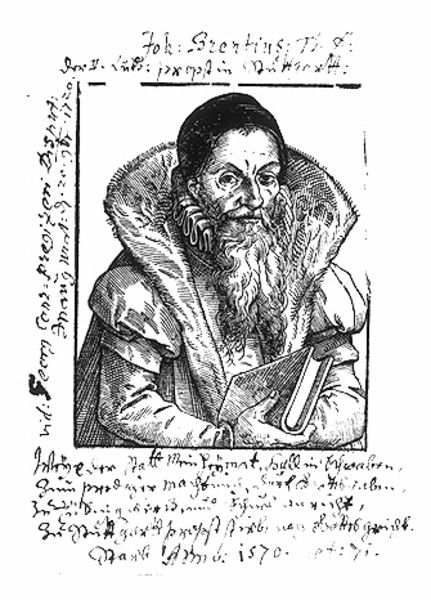
Titel: Bildnis des Johann Brenz?
Künstler: Tobias Stimmer
Institution: (Seriendruck)
Schlagwörter: hand, mann, schatten, umhang, brust, daumen, finger, grau, hut, mund, nase, schwarz, stirn, weiss, zeichnung, blick, haube, alt, bart, jacke, kappe, mütze, arm, augen, barock, bibel, gesicht, kragen, pelz, rahmen, ärmel, bild, bildnis, halskrause, hände, portrait, porträt, gewand, haare, mantel, adel, bruststück, lippen, renaissance, holzschnitt, schrift, grafik, graphik, monochrom, rand, ernst, inschrift, büste, nachdenklich, striche, alter, buch, rechteck, druck, stich, illustration, text, buchstaben, beschriftung, denker, nerz, krause, buchdeckel, runzeln, eck, wohlhabend, schreiben, mittelalter, gelehrter, zeilen, kupferstich, weise, johann, handschrift, schreibschrift, latein, schirft, umschrift, frontispiz, frühe neuzeit, reformation, rauschebart, seriendruck, hare, unleserlich, frontispiez, hand ellenbogen, persönlich, philosophe, pumpärmel, runzel buch, sorgfalt, 1570